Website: crate-barrel
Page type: review-order
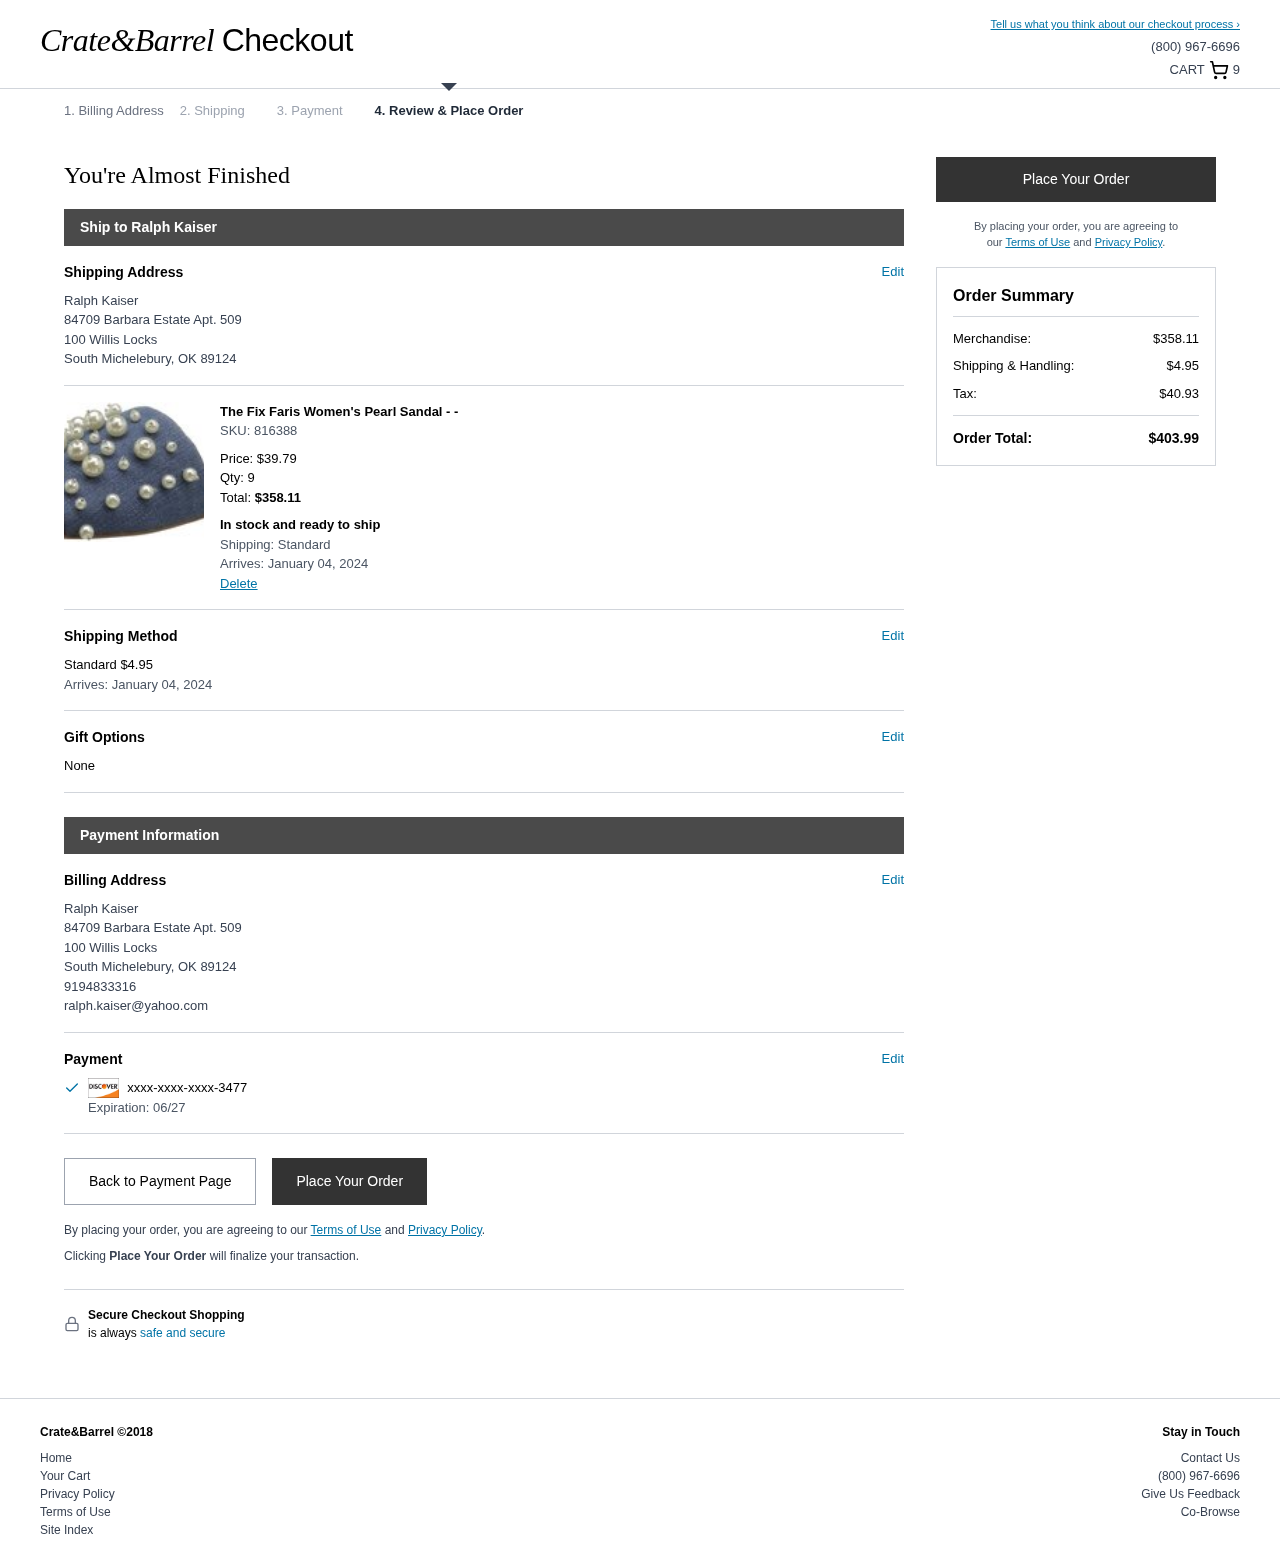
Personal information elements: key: PII_CARD_EXPIRY
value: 06/27
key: PII_CARD_LAST4
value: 3477
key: PII_EMAIL
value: ralph.kaiser@yahoo.com
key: PII_FULLNAME
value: Ralph Kaiser
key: PII_PHONE
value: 9194833316
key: PII_STREET
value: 84709 Barbara Estate Apt. 509
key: PII_STREET2
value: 100 Willis Locks
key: PII_FULLNAME2
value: Ralph Kaiser
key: PII_CITY2
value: South Michelebury
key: PII_STATE_ABBR2
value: OK
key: PII_POSTCODE2
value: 89124
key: PII_FULLNAME3
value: Ralph Kaiser
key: PII_CITY3
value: South Michelebury
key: PII_STATE_ABBR3
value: OK
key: PII_POSTCODE
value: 89124
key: PII_POSTCODE_FULL
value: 89124
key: PII_POSTCODE_NUMERIC
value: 89124
Product elements: key: PRODUCT1_NAME
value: The Fix Faris Women's Pearl Sandal -  -
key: PRODUCT1_PRICE
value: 39.79
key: PRODUCT1_QUANTITY
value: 9
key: PRODUCT1_SKU
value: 816388
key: PRODUCT1_TOTAL
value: $358.11
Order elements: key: ORDER_NUM_ITEMS
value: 9
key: ORDER_DELIVERY_DATE
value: January 04, 2024
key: ORDER_SHIPPING_COST
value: $4.95
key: ORDER_DELIVERY_DATE2
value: January 04, 2024
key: ORDER_SUBTOTAL
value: $358.11
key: ORDER_SHIPPING_COST2
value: $4.95
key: ORDER_TAX
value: $40.93
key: ORDER_TOTAL
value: $403.99